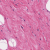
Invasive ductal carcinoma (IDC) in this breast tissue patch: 0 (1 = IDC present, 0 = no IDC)